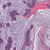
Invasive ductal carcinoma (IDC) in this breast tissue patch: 1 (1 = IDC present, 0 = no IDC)